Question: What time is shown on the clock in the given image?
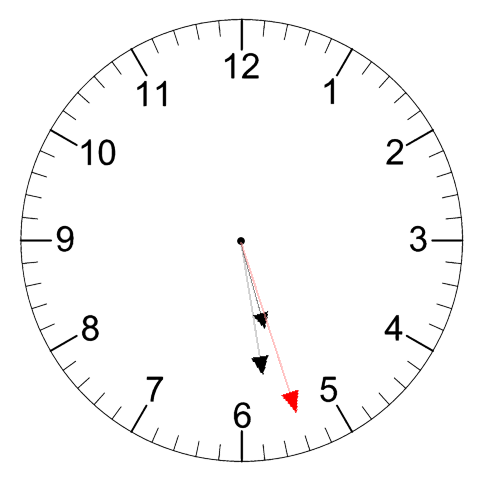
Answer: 05:28:27